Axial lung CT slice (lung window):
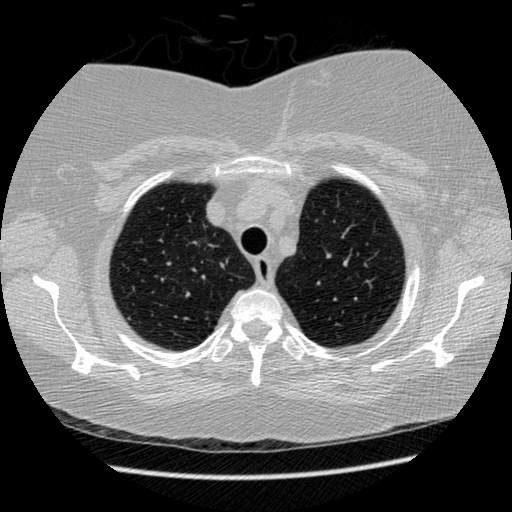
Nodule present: no